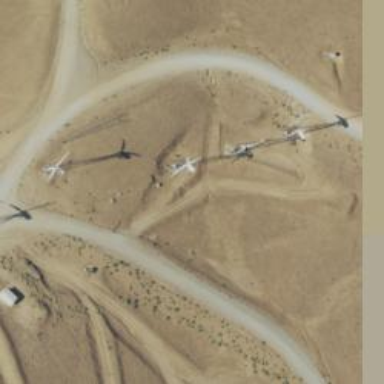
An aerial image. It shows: Wind power generator with wind turbines.